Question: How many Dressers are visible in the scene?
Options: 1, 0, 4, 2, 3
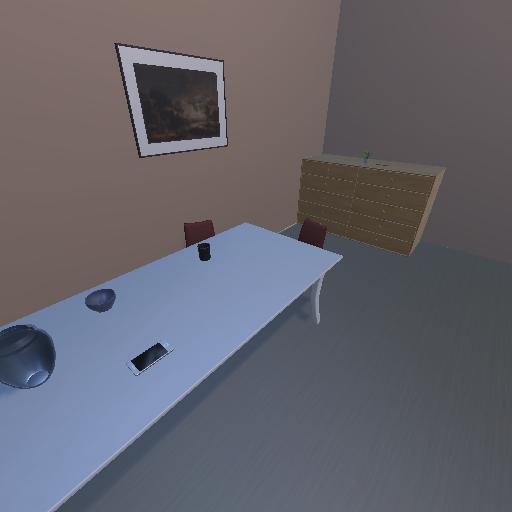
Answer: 1